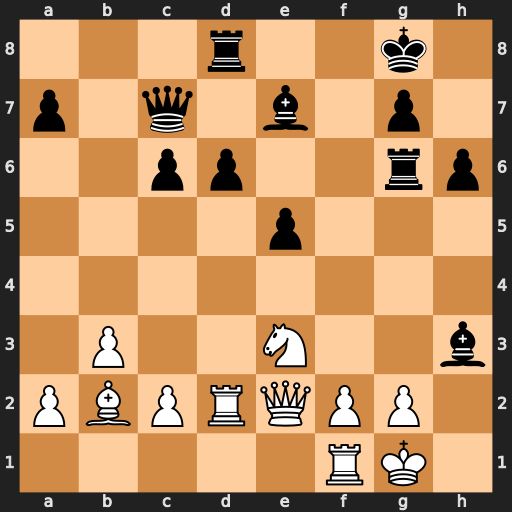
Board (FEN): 3r2k1/p1q1b1p1/2pp2rp/4p3/8/1P2N2b/PBPRQPP1/5RK1
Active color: w
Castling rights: -
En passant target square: -
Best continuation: Qh5 Rg5 Qxh3